Question: How do i set the position of a menuitem all the way to the right, as shown in the picture, and make sure it stays there when resizing the dockbar.

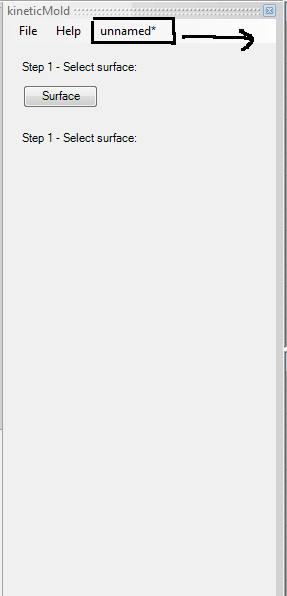
Answer: Just set the menu item's 'Alignment = ToolStripItemAlignment.Right'